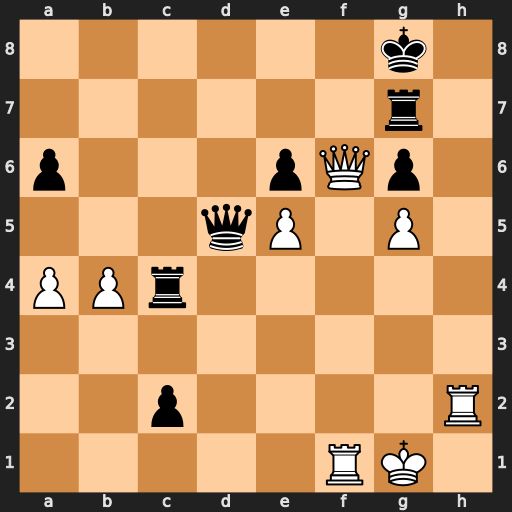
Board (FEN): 6k1/6r1/p3pQp1/3qP1P1/PPr5/8/2p4R/5RK1
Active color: w
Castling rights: -
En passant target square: -
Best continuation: Qf8#